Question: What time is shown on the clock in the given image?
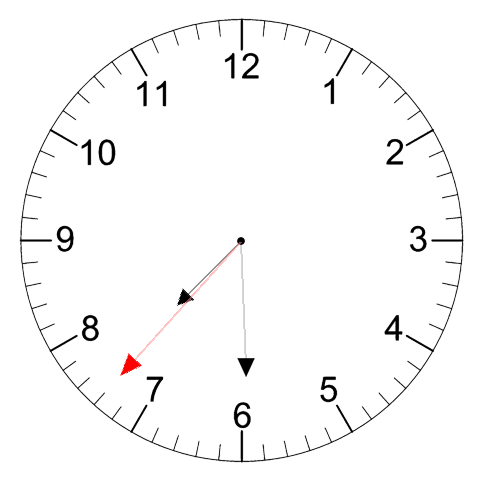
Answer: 07:29:37